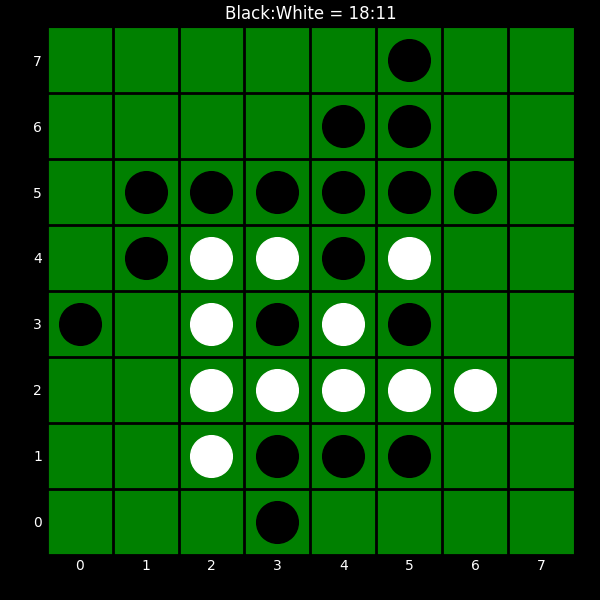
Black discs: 18
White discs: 11